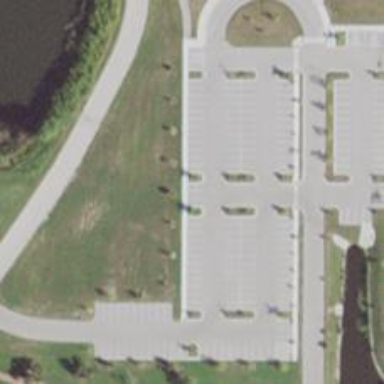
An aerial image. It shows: Parking space.